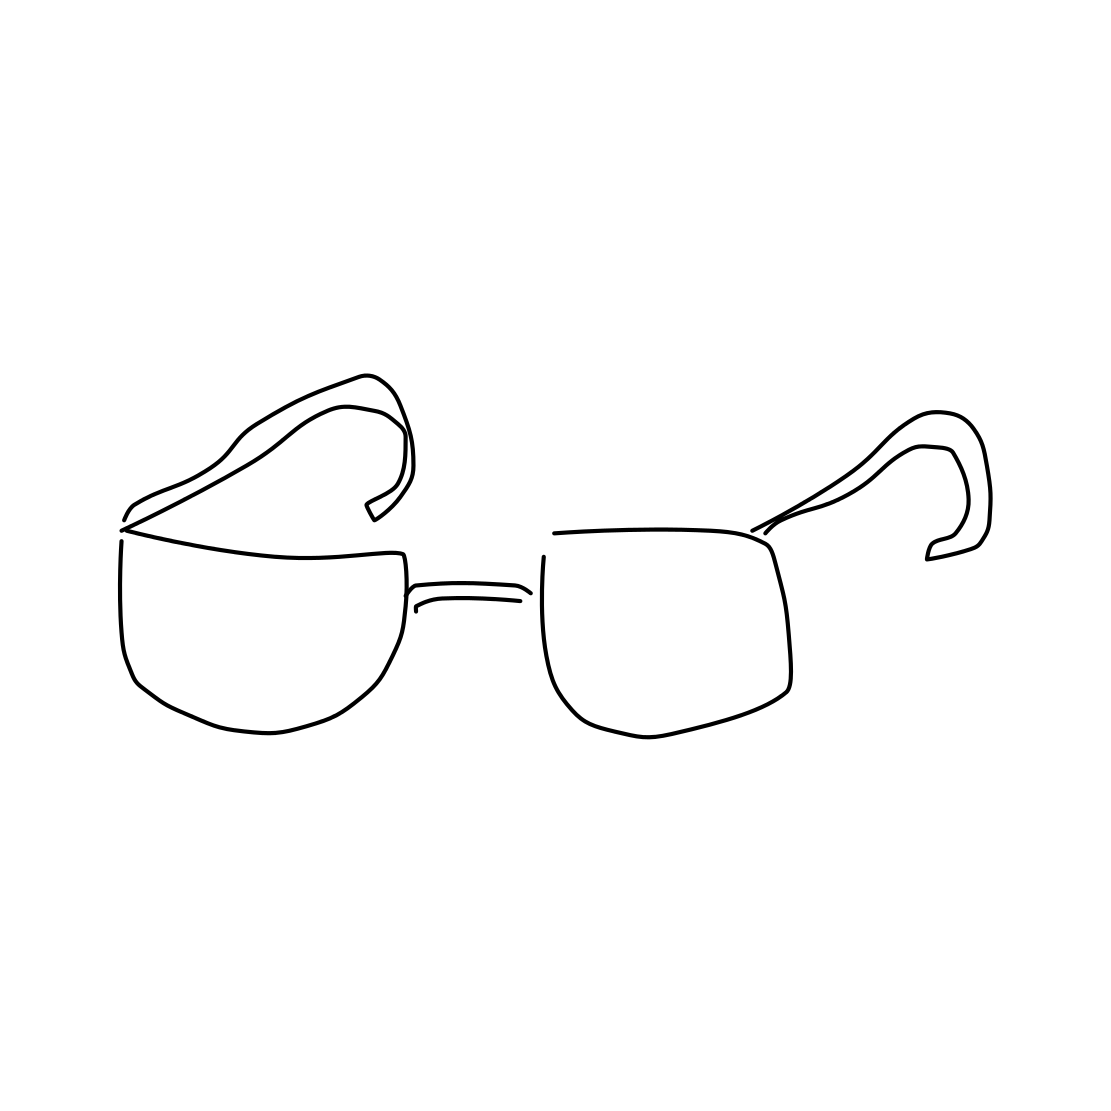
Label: eyeglasses